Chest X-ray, AP view. Patient: 32 years old, sex M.
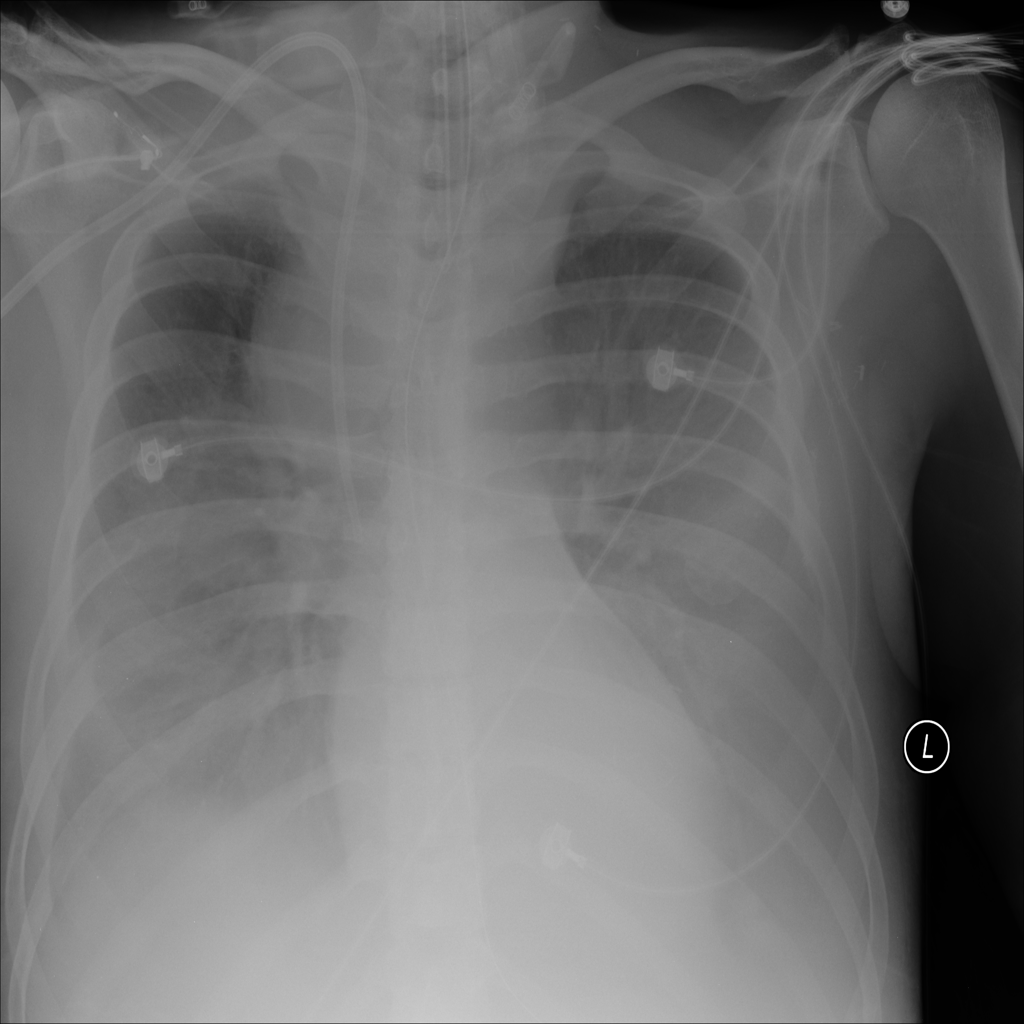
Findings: Effusion